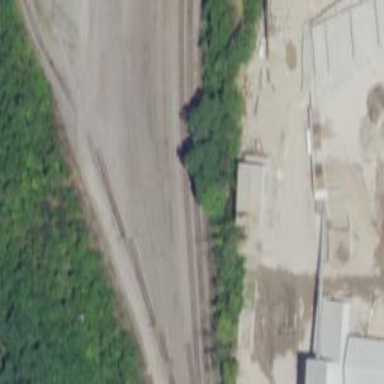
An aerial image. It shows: Abandoned railway yard is depicted.